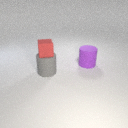
large gray rubber cylinder below small red rubber cube